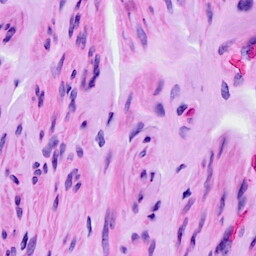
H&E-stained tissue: Ovarian